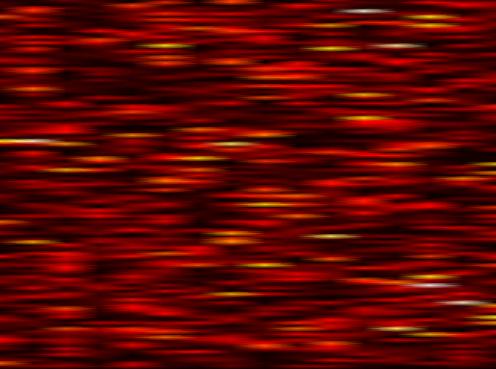
Label: FOFDM